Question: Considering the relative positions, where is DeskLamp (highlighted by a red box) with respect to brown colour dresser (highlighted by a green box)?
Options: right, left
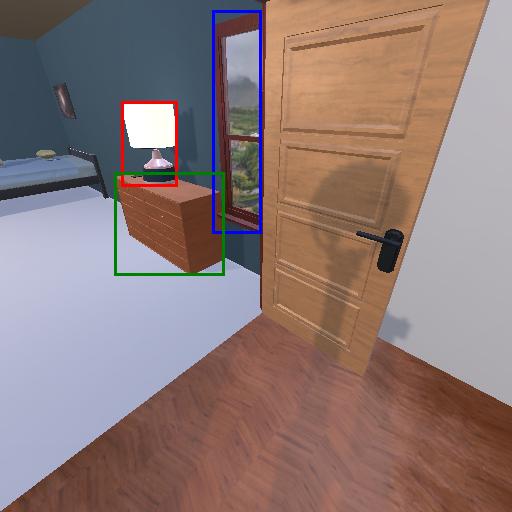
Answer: right